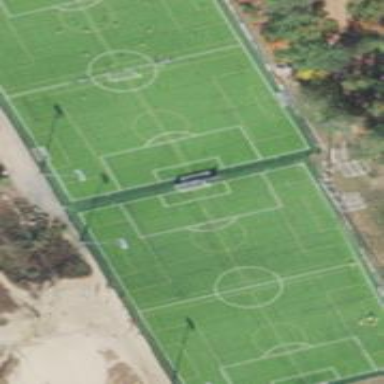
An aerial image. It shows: Soccer pitch for leisure land activities.